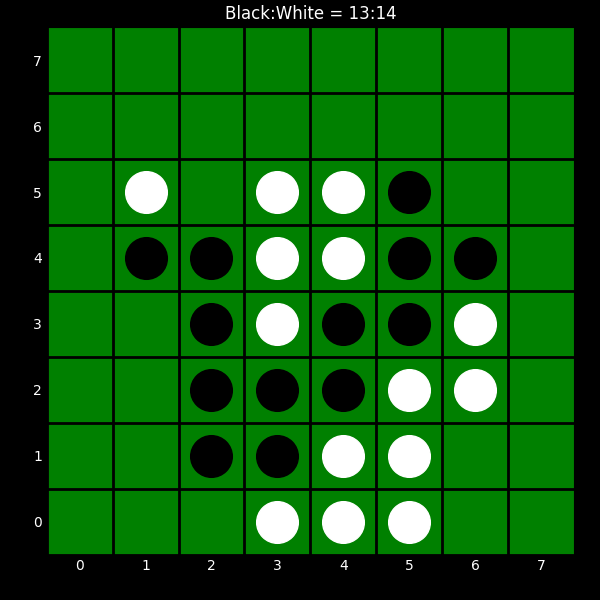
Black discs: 13
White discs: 14